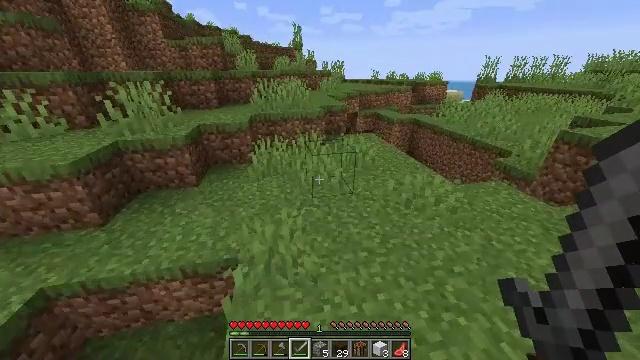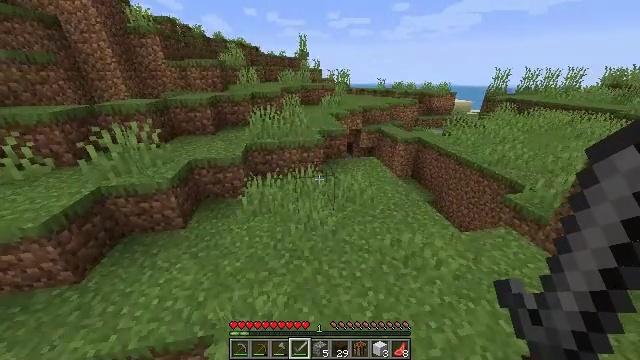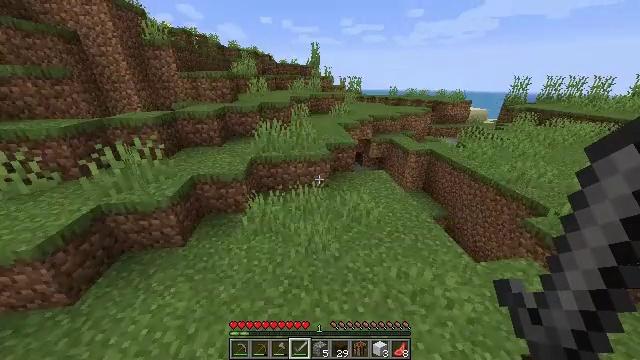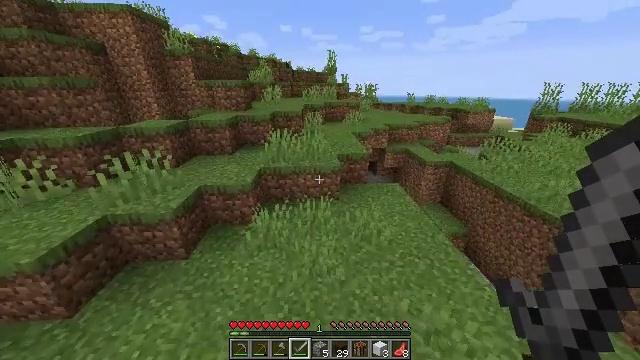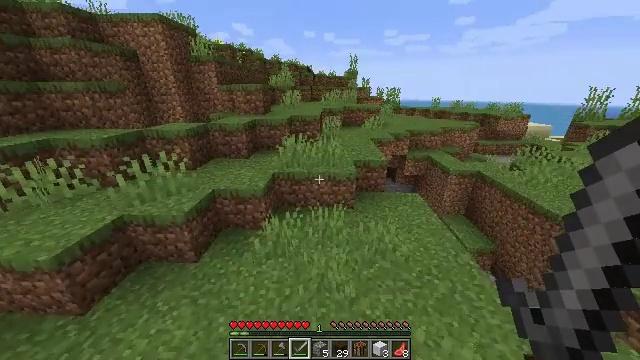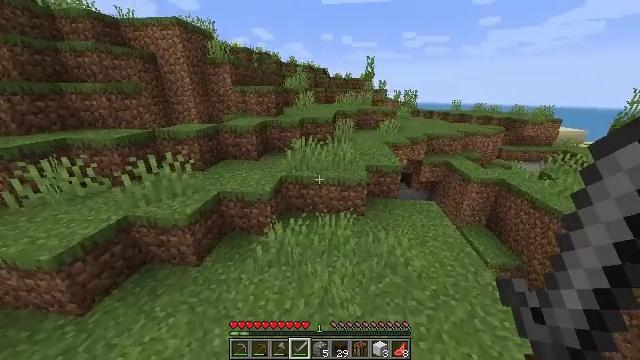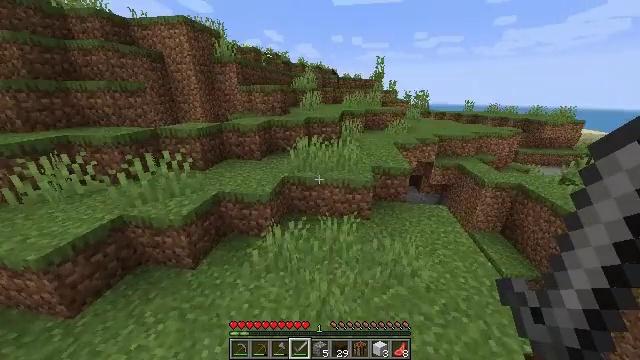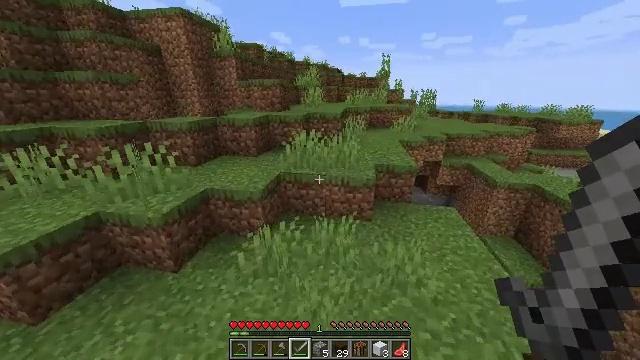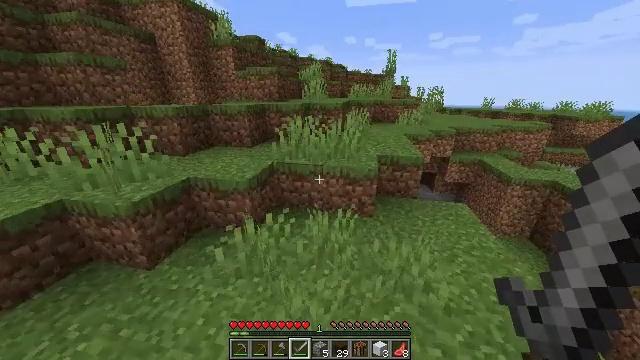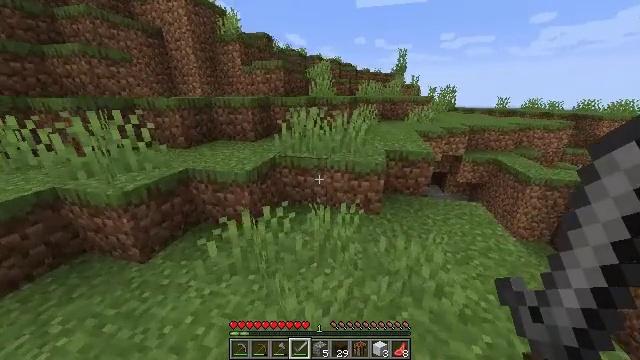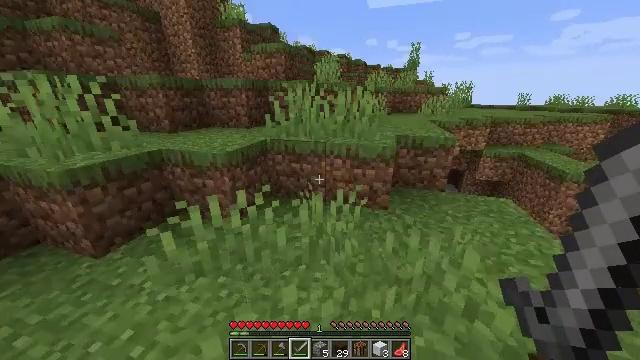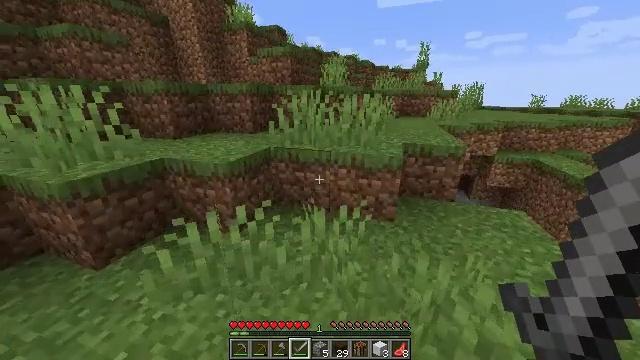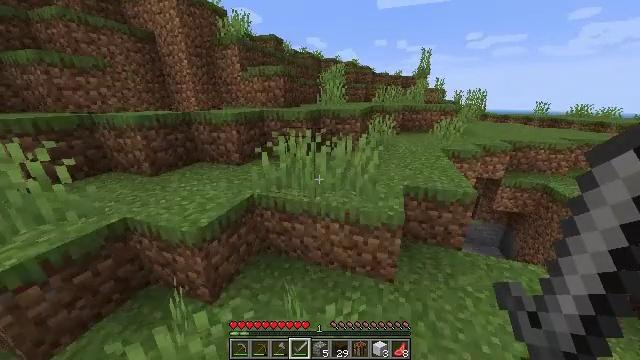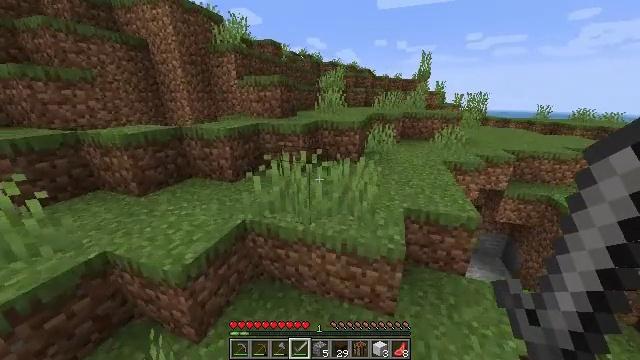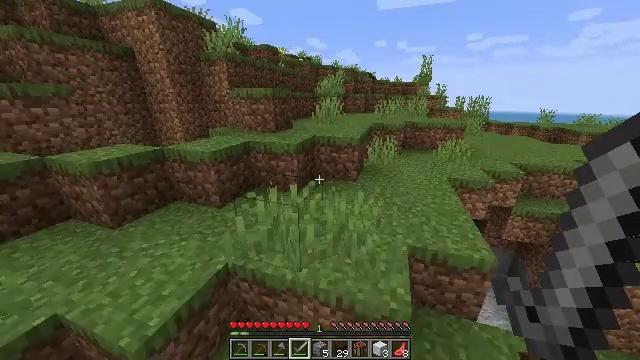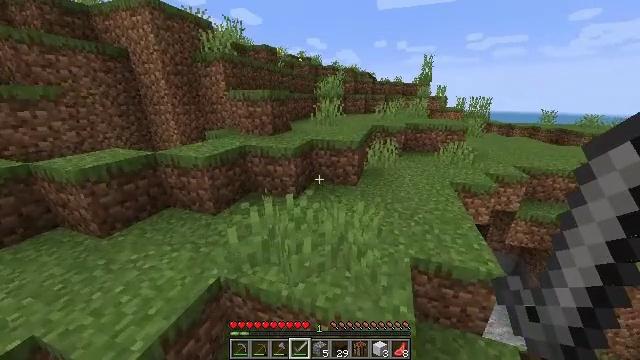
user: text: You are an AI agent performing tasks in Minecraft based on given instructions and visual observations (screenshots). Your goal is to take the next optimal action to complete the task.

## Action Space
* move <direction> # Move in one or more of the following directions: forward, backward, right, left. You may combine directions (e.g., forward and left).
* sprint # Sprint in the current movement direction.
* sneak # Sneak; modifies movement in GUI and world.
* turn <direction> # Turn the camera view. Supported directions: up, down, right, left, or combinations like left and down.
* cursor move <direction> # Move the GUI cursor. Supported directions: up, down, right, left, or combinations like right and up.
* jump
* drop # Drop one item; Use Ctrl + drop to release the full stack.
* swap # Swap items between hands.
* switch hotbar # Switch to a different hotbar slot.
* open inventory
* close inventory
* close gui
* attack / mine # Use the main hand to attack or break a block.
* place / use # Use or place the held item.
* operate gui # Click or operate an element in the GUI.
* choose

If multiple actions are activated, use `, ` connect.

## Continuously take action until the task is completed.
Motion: motion action
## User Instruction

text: Gather sand from the desert.
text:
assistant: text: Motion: move forward, sprint, turn left, jump
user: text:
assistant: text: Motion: move forward, sprint, turn left and up, jump
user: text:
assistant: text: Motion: move forward, sprint, turn left and up, jump
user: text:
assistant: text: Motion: move forward, sprint, turn left, jump
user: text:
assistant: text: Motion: move forward, sprint, turn left, jump
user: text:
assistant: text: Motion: move forward, sprint, turn left, jump
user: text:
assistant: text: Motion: move forward, sprint, turn left, jump
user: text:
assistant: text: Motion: move forward, sprint, turn left, jump
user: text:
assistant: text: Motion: move forward, sprint, turn left, jump
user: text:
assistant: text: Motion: move forward, sprint, turn left, jump
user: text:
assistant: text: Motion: move forward, sprint, turn left, jump
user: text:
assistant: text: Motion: move forward, sprint, jump
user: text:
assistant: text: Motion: move forward, sprint, jump
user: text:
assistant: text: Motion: move forward, sprint, jump
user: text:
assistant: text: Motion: move forward, sprint, jump
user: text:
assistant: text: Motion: move forward, sprint, jump
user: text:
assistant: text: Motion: move forward, sprint, turn right, jump
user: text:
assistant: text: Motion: move forward, sprint, turn right, jump
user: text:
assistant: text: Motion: move forward, sprint, turn right, jump
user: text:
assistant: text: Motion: move forward, sprint, turn right, jump
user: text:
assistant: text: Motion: move forward, sprint, jump
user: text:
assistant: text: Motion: move forward, sprint, jump
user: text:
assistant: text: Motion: move forward, sprint, jump
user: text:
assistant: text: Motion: move forward, sprint, jump
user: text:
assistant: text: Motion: move forward, sprint, jump
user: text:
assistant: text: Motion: move forward, sprint, turn left, jump
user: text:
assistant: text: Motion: move forward, sprint, turn left, jump
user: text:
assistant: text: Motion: move forward, sprint, turn left, jump
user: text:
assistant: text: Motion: move forward, sprint, turn left, jump
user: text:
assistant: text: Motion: move forward, sprint, turn left, jump